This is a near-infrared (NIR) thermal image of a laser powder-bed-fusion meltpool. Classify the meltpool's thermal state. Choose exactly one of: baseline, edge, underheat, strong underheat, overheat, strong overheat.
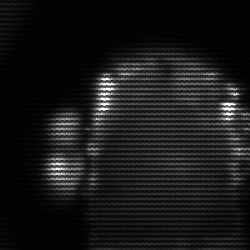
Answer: baseline